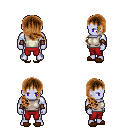
a pixel art fantasy rpg character, male body template, dark elf, purple skin, white sleeveless shirt, red pants, brown right-swept hairstyle, leather bracers, brown slippers, four views (front, back, left, right), 2x2 character sprite sheet, small pixel art, hard edges, no anti-aliasing